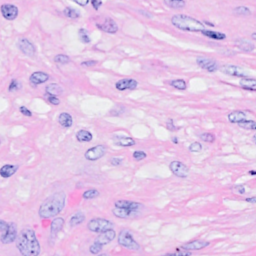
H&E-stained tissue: Breast